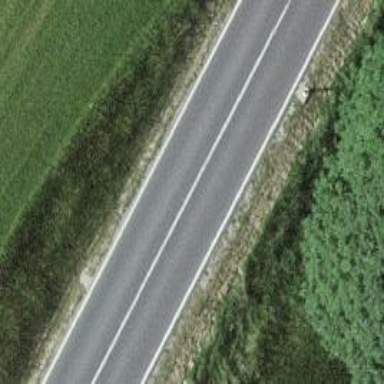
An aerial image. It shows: Tertiary road.